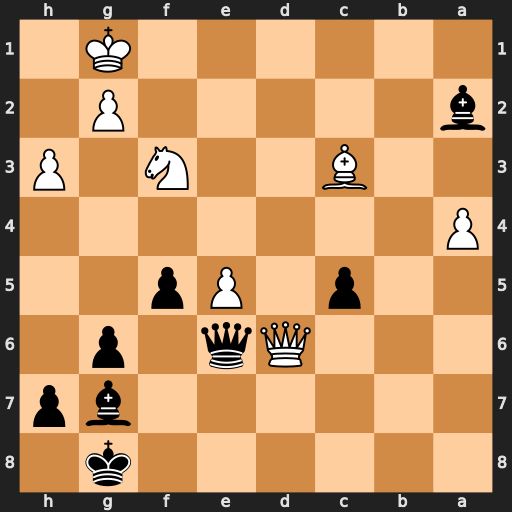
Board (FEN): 6k1/6bp/3Qq1p1/2p1Pp2/P7/2B2N1P/b5P1/6K1
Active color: b
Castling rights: -
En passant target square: -
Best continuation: Qxd6 exd6 Bxc3